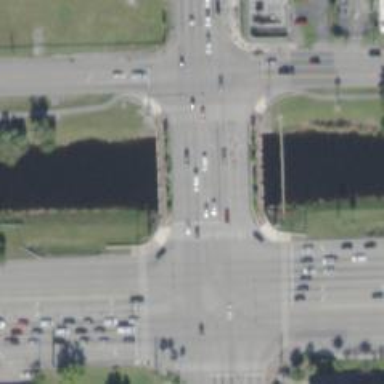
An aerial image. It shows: Secondary road on asphalt bridge.